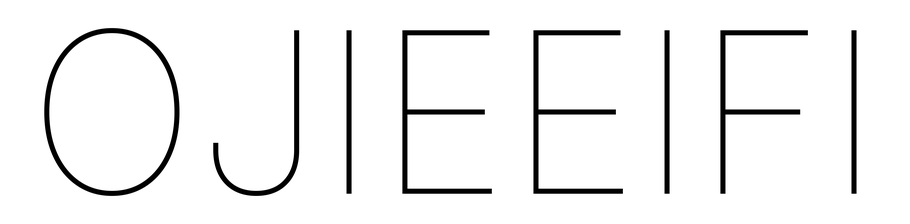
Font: Inter_Thin